八年级 · 算术
解下列不等式, 并把解集用数轴表示出来;
(1) $2 x+6>5 x-3$
(2) $\frac{2 x-1}{3}-\frac{9 x+2}{6} \leq 1$;
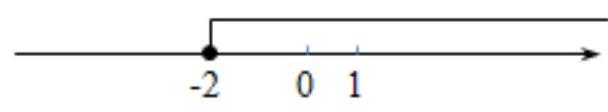
答案: 解: (1) $2 x+6>5 x-3$,

即: $-3 x>-3-6, x<3$,

解得: $x<3$.

$\longrightarrow$

（2）不等式去分母得 $2(2 x-1)-(9 x+2) \leq 6$,

去括号得 $4 x-2-9 x-2 \leq 6$,

移项得 $4 x-9 x \leq 6+2+2$,

合并同类项得 $-5 x \leq 10$,

解得: $x \geq-2$.

解集在数轴上表示如图所示.